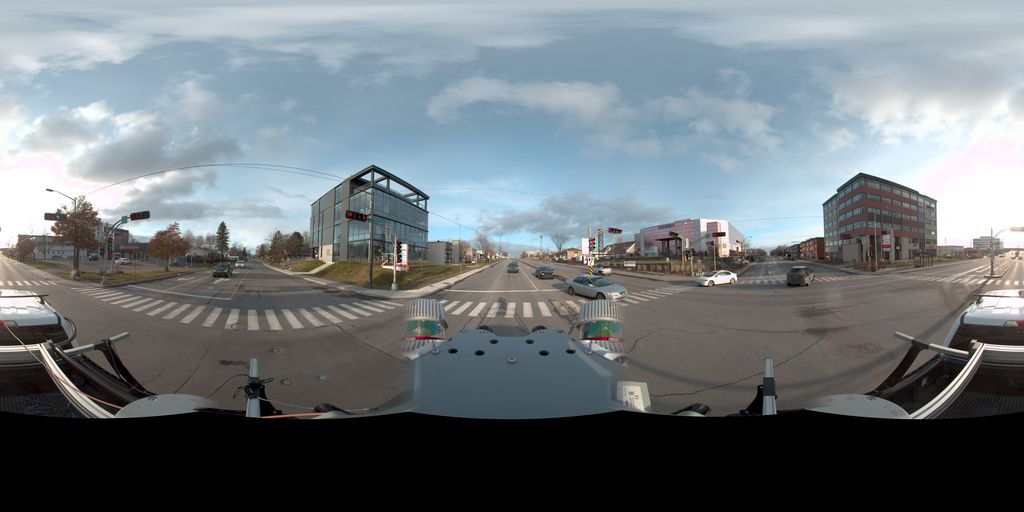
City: quebec_city